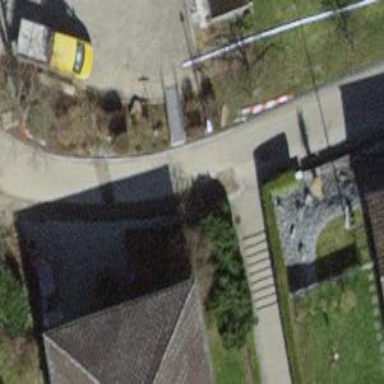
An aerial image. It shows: Cycle barrier.